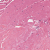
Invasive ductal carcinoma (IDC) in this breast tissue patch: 0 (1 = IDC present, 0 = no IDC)